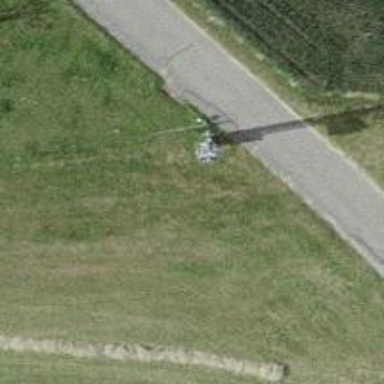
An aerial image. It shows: Power pole.